Field crop: maize
Growth stage: 1
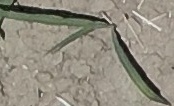
Species: sorghum